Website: home-depot
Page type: delivery-shipping
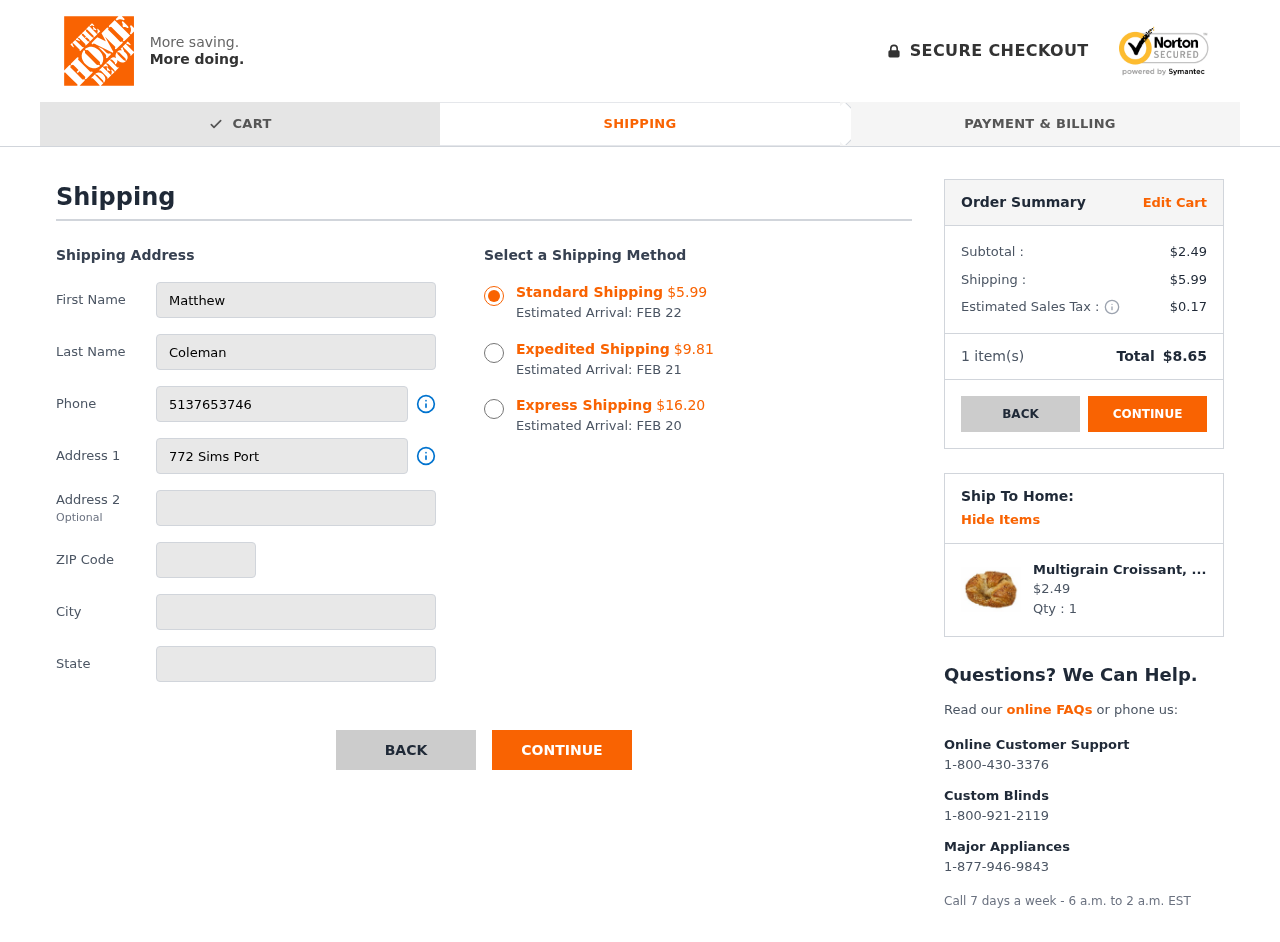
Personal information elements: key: PII_CITY
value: New Crystalhaven
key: PII_FIRSTNAME
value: Matthew
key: PII_LASTNAME
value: Coleman
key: PII_PHONE
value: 5137653746
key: PII_POSTCODE
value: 44532
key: PII_STATE
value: Texas
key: PII_STREET
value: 772 Sims Port
Product elements: key: PRODUCT1_NAME
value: Multigrain Croissant, 3.5 oz
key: PRODUCT1_PRICE
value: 2.49
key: PRODUCT1_QUANTITY
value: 1
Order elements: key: ORDER_SHIPPING_COST_STANDARD
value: $5.99
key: ORDER_DELIVERY_DATE
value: FEB 22
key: ORDER_SHIPPING_COST_EXPEDITED
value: $9.81
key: ORDER_DELIVERY_DATE_EXPEDITED
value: FEB 21
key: ORDER_SHIPPING_COST_EXPRESS
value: $16.20
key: ORDER_DELIVERY_DATE_EXPRESS
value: FEB 20
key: ORDER_SUBTOTAL
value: $2.49
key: ORDER_SHIPPING_COST
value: $5.99
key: ORDER_TAX
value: $0.17
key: ORDER_NUM_ITEMS
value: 1
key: ORDER_TOTAL
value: $8.65